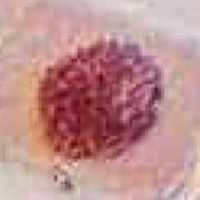
Label: prophase